Question: I want to make a ledger with multiple currency, problem i m getting is in running balance

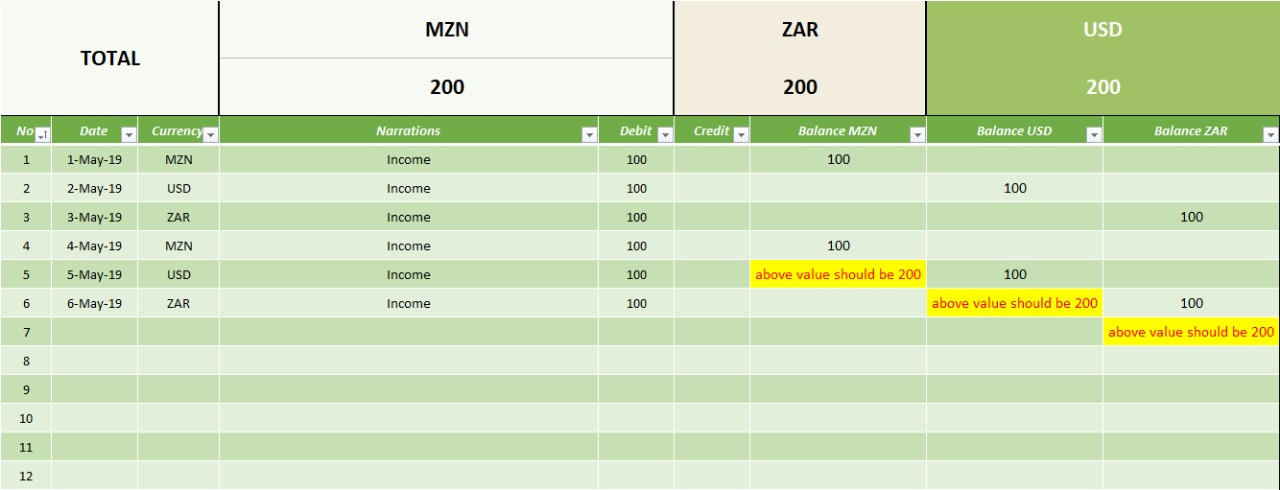
Answer: Use this in your G6 cell.. then drag downwards.
'=IF(ISNUMBER(G5),G5,0)+IF([@Currency]=$D$1,[@Debit],0)-IF([@Currency]=$D$1,[@Credit],0)'
You may edit the '$D$1' & 'G5' to match the other currency/column.
idea : if top = value, copy. If debit/credit = have value, add/minus from the copied value.
Please share if it solves (or not)..